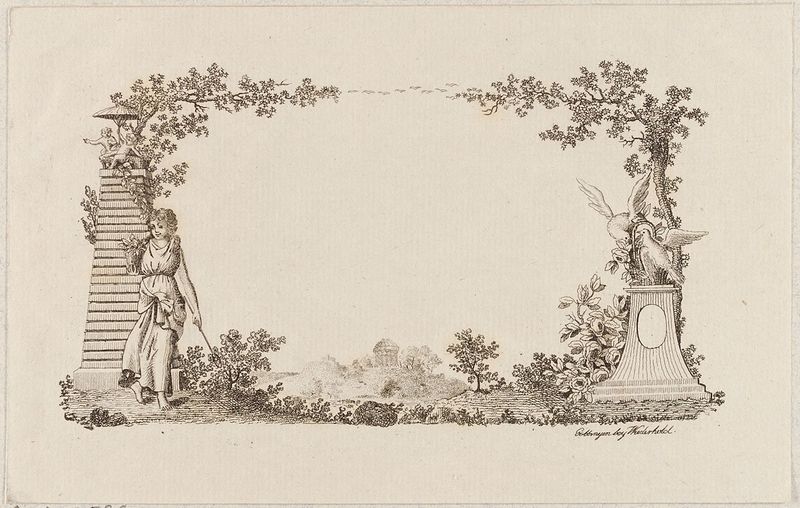
Titel: Blatt aus einer Folge von Kartuschen, Rahmen und Landschaften für Stammbücher
Künstler: Wiederhold
Standort: Hamburg
Institution: Museum für Kunst und Gewerbe Hamburg
Schlagwörter: landschaft, frau, rose, tiere, ornament, taube, papier, grafik, graphik, fotografie, photographie, druckgraphik, druckgrafik, radierung, statuen, anlagen, gartenhaus, gartenlaube, gartenpavillon, landschaftsdarstellung, parks, tierornament, reproduktionen, druckerzeugnisse, pflanzenornamente, mädchen, gärten, ornamentstich, vorlageblätter, gartenskulpturen